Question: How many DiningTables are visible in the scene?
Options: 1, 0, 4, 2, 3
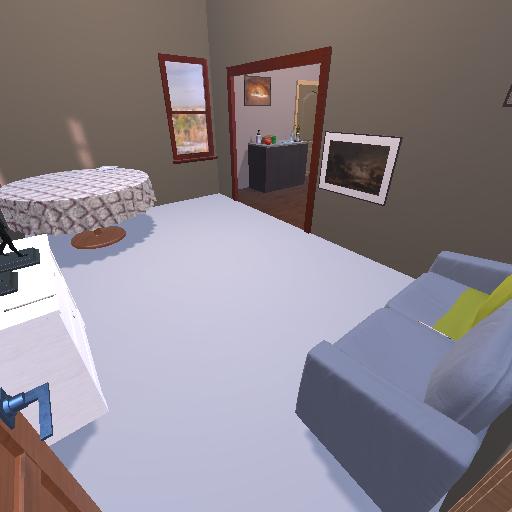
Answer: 1